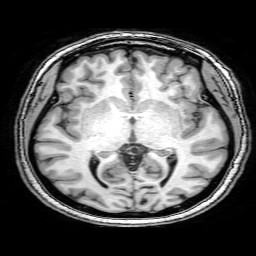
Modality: T1w
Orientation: coronal
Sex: female
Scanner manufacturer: philips
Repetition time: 0.008145 s
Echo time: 0.00373 s